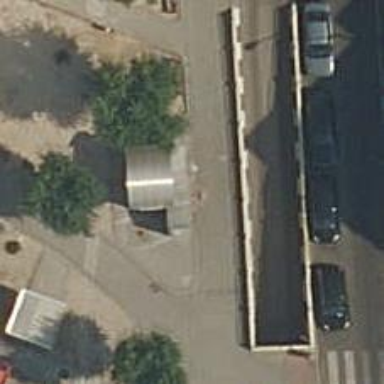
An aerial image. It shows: Kiosk.